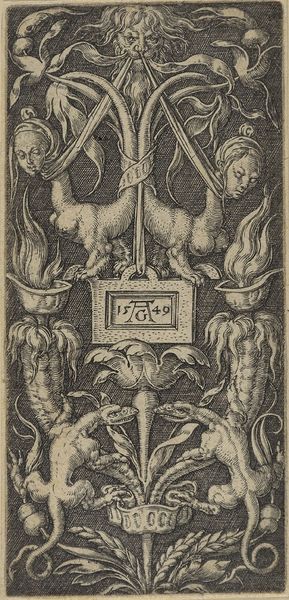
Titel: Kandelabergroteske
Künstler: Heinrich Aldegrever
Standort: Hamburg
Institution: Museum für Kunst und Gewerbe Hamburg
Schlagwörter: renaissance, papier, grafik, graphik, fotografie, photographie, druckgraphik, druckgrafik, stich, fabelwesen, kupferstich, ungeheuer, kandelaber, sphinx, monster, groteske, fabeltier, fabeltiere, reptilien, gerippt, zwitterwesen, monstrum, reproduktionen, druckerzeugnisse, ornamentstich, vorlageblätter